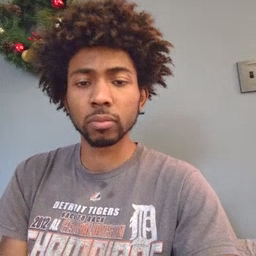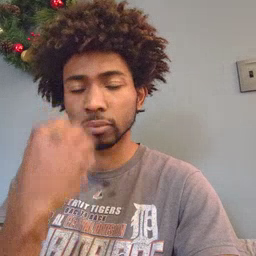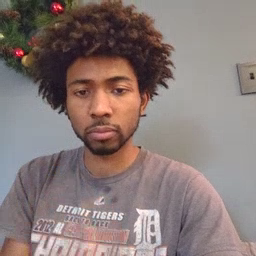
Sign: sleepy